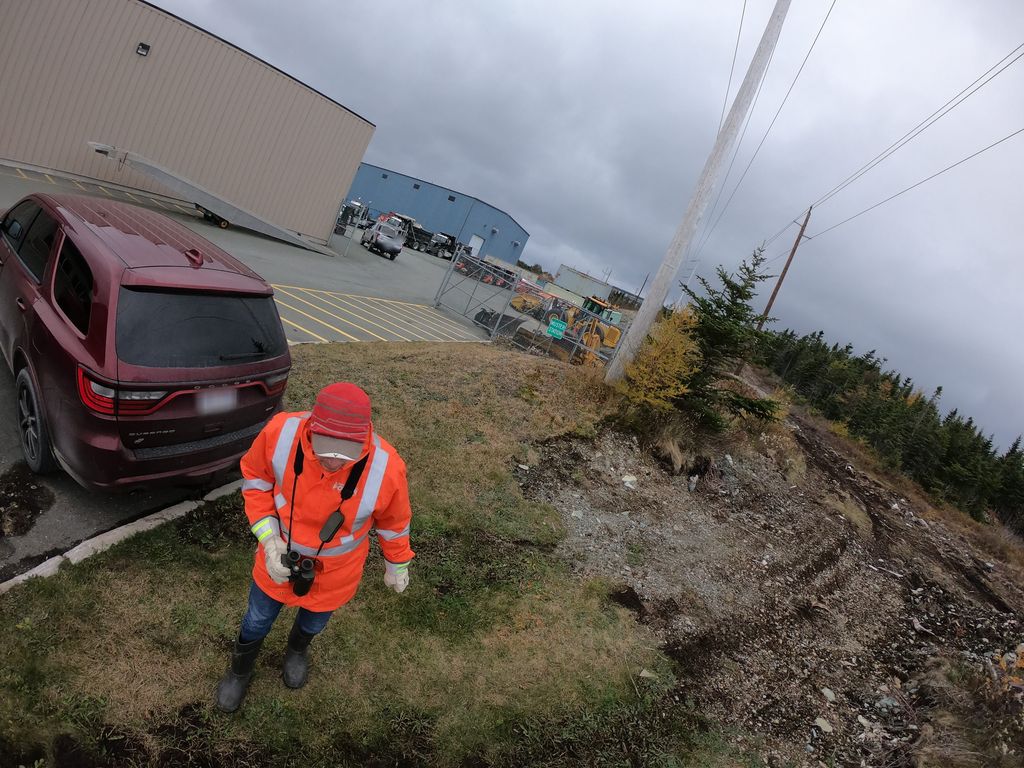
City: st_johns